RGB frame:
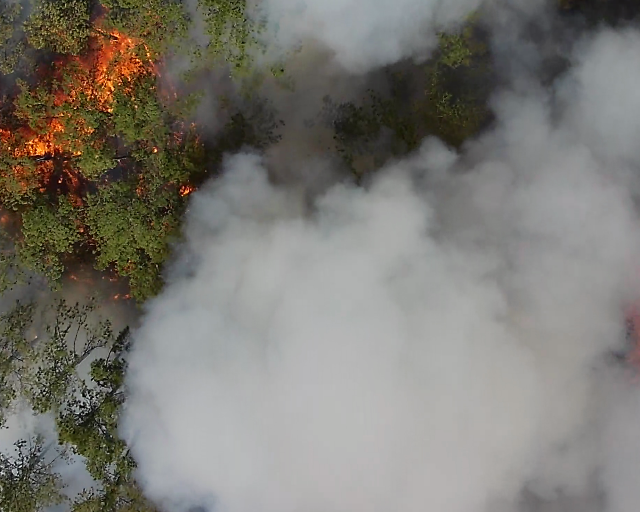
Thermal frame:
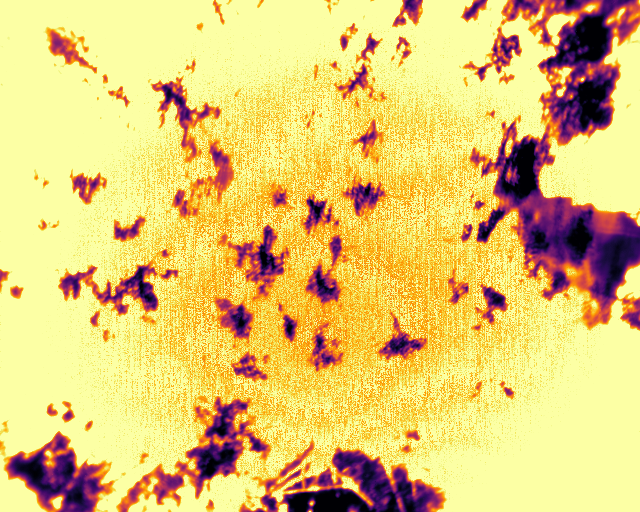
Captured: 2026-02-27 02:39:06
Pixels at or above 80 °C: 327680 (fraction of frame: 1)